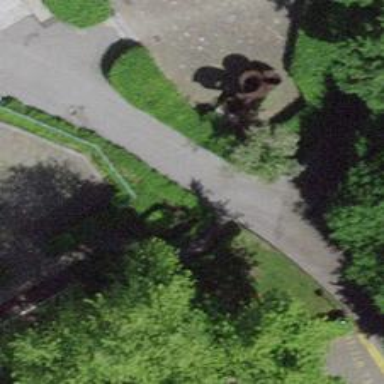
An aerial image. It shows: Road with steps.